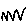
Label: zigzag